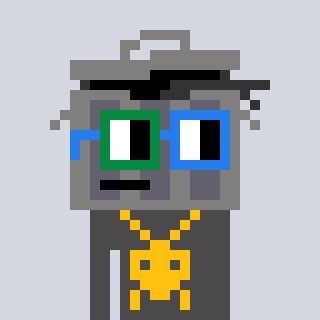
a pixel art character with square green and blue glasses, a trashcan-shaped head and a grayscale-colored body on a cool background